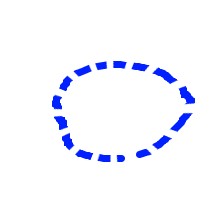
Shape: circle